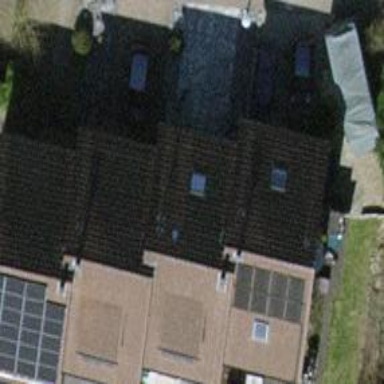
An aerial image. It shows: Terrace building with gabled roof.